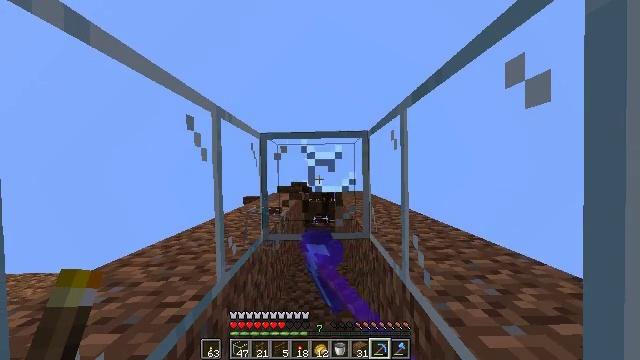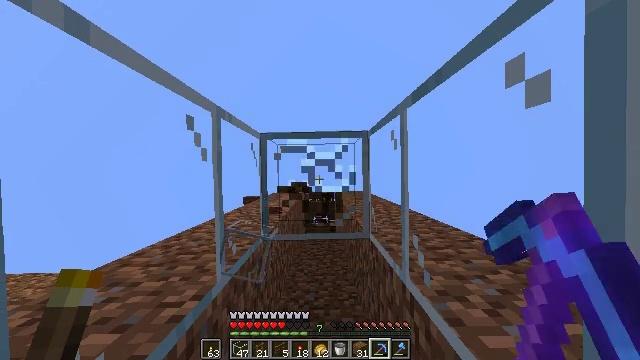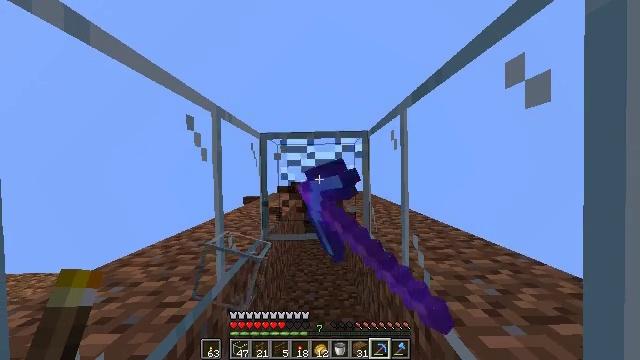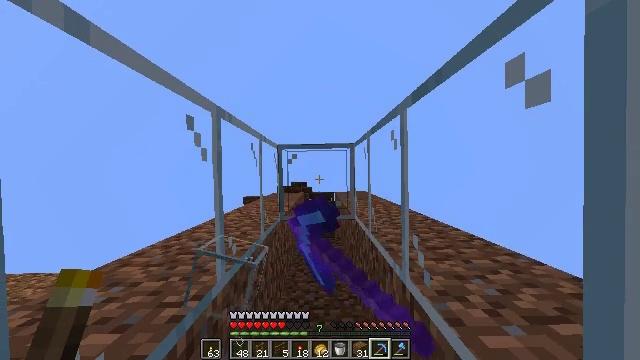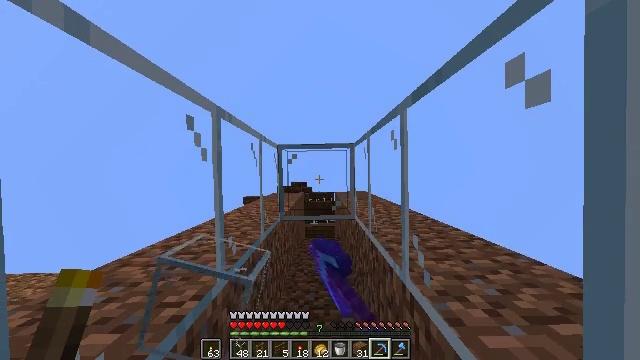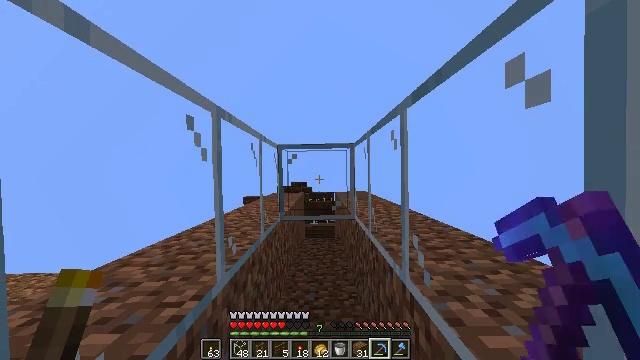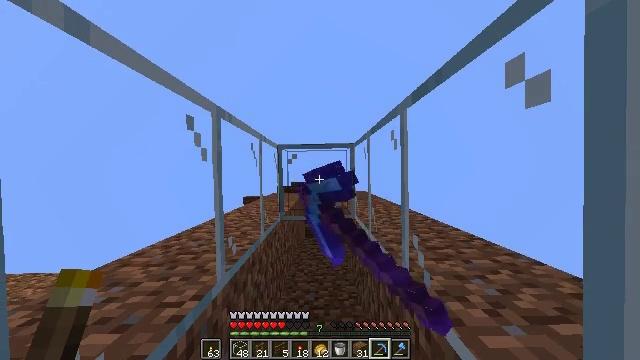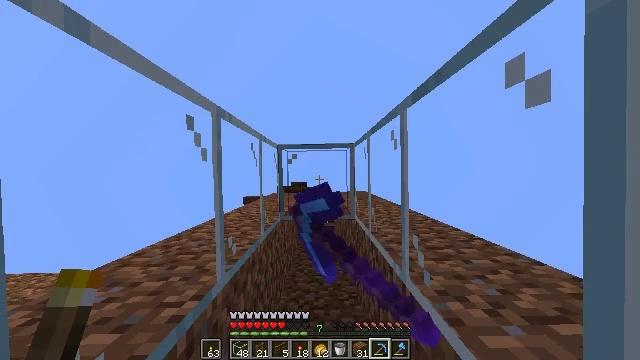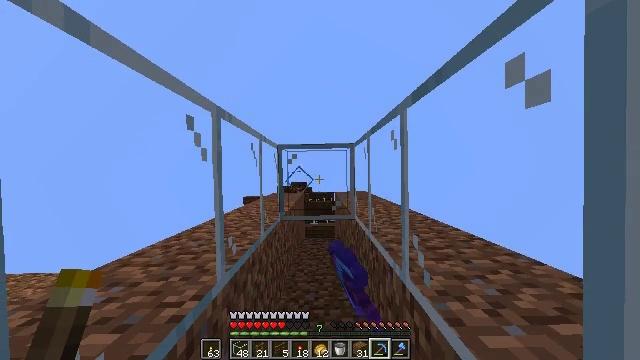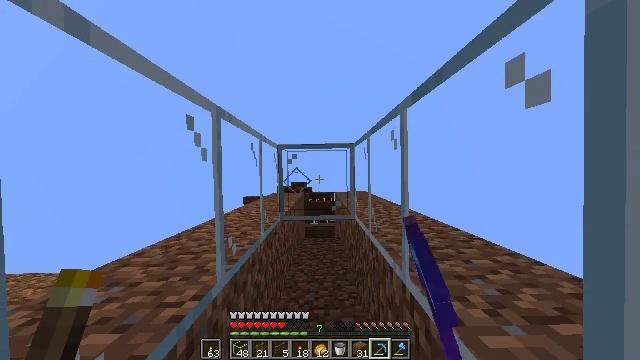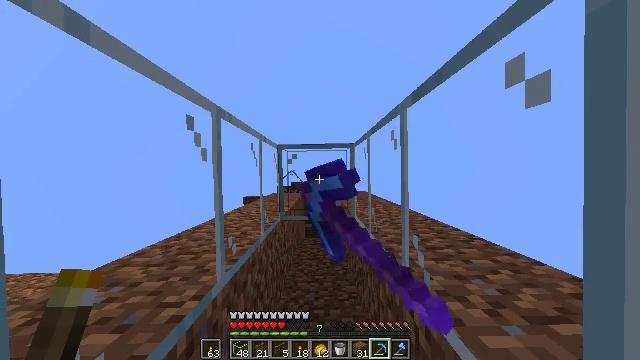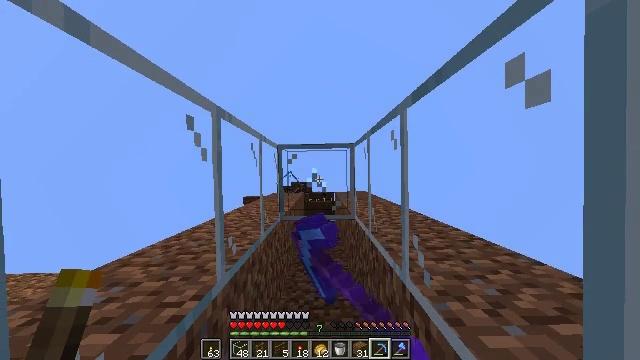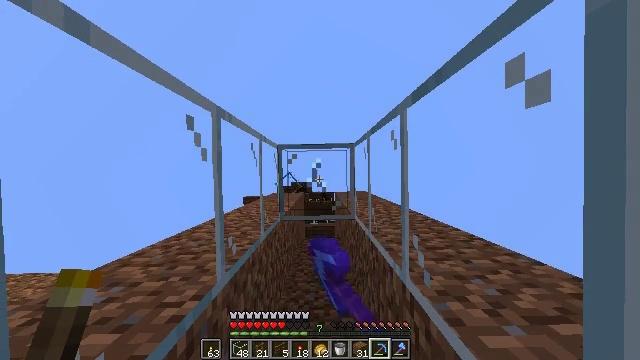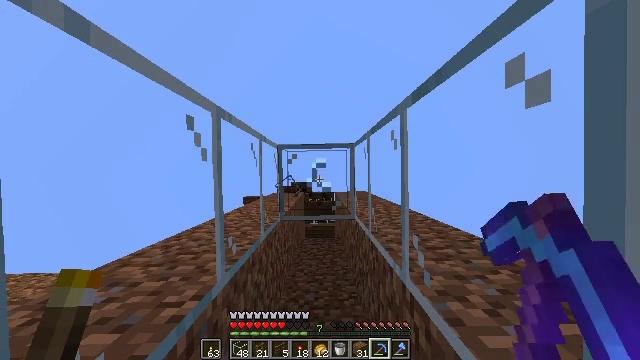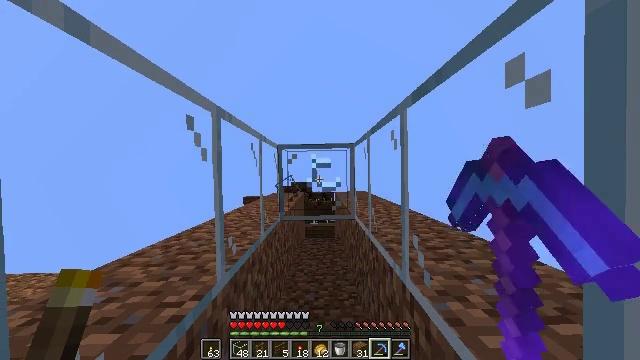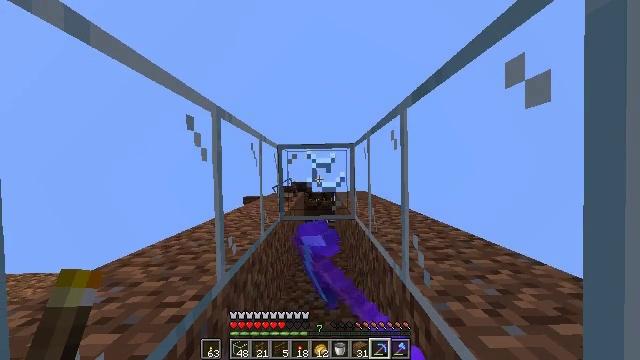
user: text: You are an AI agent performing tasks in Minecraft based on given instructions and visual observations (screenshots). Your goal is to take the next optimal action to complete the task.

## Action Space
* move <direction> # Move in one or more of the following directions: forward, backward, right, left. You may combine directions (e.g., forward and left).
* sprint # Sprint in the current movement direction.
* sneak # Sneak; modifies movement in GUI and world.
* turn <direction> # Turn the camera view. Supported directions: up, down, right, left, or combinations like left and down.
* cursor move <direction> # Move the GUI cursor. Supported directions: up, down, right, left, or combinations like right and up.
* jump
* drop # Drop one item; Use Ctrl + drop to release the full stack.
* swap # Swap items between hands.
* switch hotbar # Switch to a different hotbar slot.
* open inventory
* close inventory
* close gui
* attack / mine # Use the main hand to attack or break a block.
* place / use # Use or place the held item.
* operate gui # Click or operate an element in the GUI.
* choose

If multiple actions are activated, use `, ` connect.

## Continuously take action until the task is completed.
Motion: motion action
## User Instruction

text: Attack the glass to break it.
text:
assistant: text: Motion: attack / mine
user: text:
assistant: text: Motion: attack / mine
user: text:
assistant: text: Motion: attack / mine
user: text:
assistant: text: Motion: attack / mine
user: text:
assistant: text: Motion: attack / mine
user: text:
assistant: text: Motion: attack / mine
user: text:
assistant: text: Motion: attack / mine
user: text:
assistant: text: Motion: attack / mine
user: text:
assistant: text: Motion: attack / mine
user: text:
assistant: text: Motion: attack / mine
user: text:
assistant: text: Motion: attack / mine
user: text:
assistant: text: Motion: attack / mine
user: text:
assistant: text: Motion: attack / mine
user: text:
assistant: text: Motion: attack / mine
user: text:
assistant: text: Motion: attack / mine
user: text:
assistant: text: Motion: attack / mine
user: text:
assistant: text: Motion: attack / mine
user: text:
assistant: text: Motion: attack / mine
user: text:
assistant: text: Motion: attack / mine
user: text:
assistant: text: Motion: attack / mine
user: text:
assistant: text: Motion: attack / mine
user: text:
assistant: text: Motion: attack / mine
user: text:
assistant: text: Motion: attack / mine